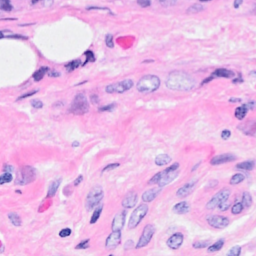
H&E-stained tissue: Breast